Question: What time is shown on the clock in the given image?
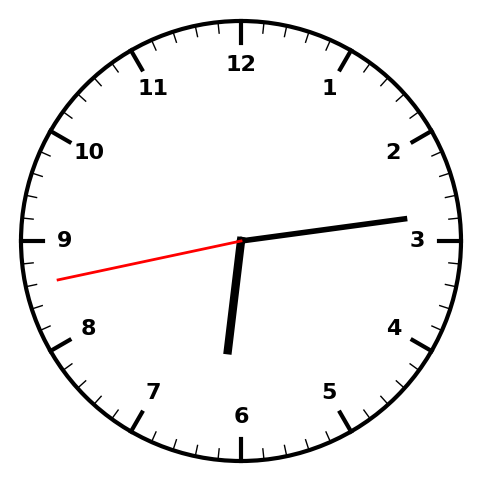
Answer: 06:13:43